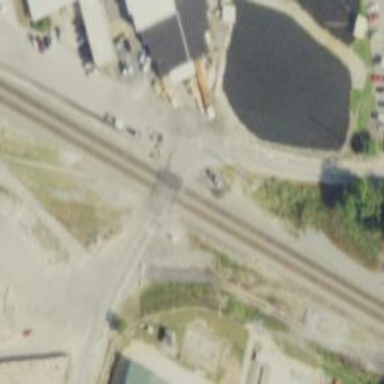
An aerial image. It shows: Level crossing with lights at railway intersection.